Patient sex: M
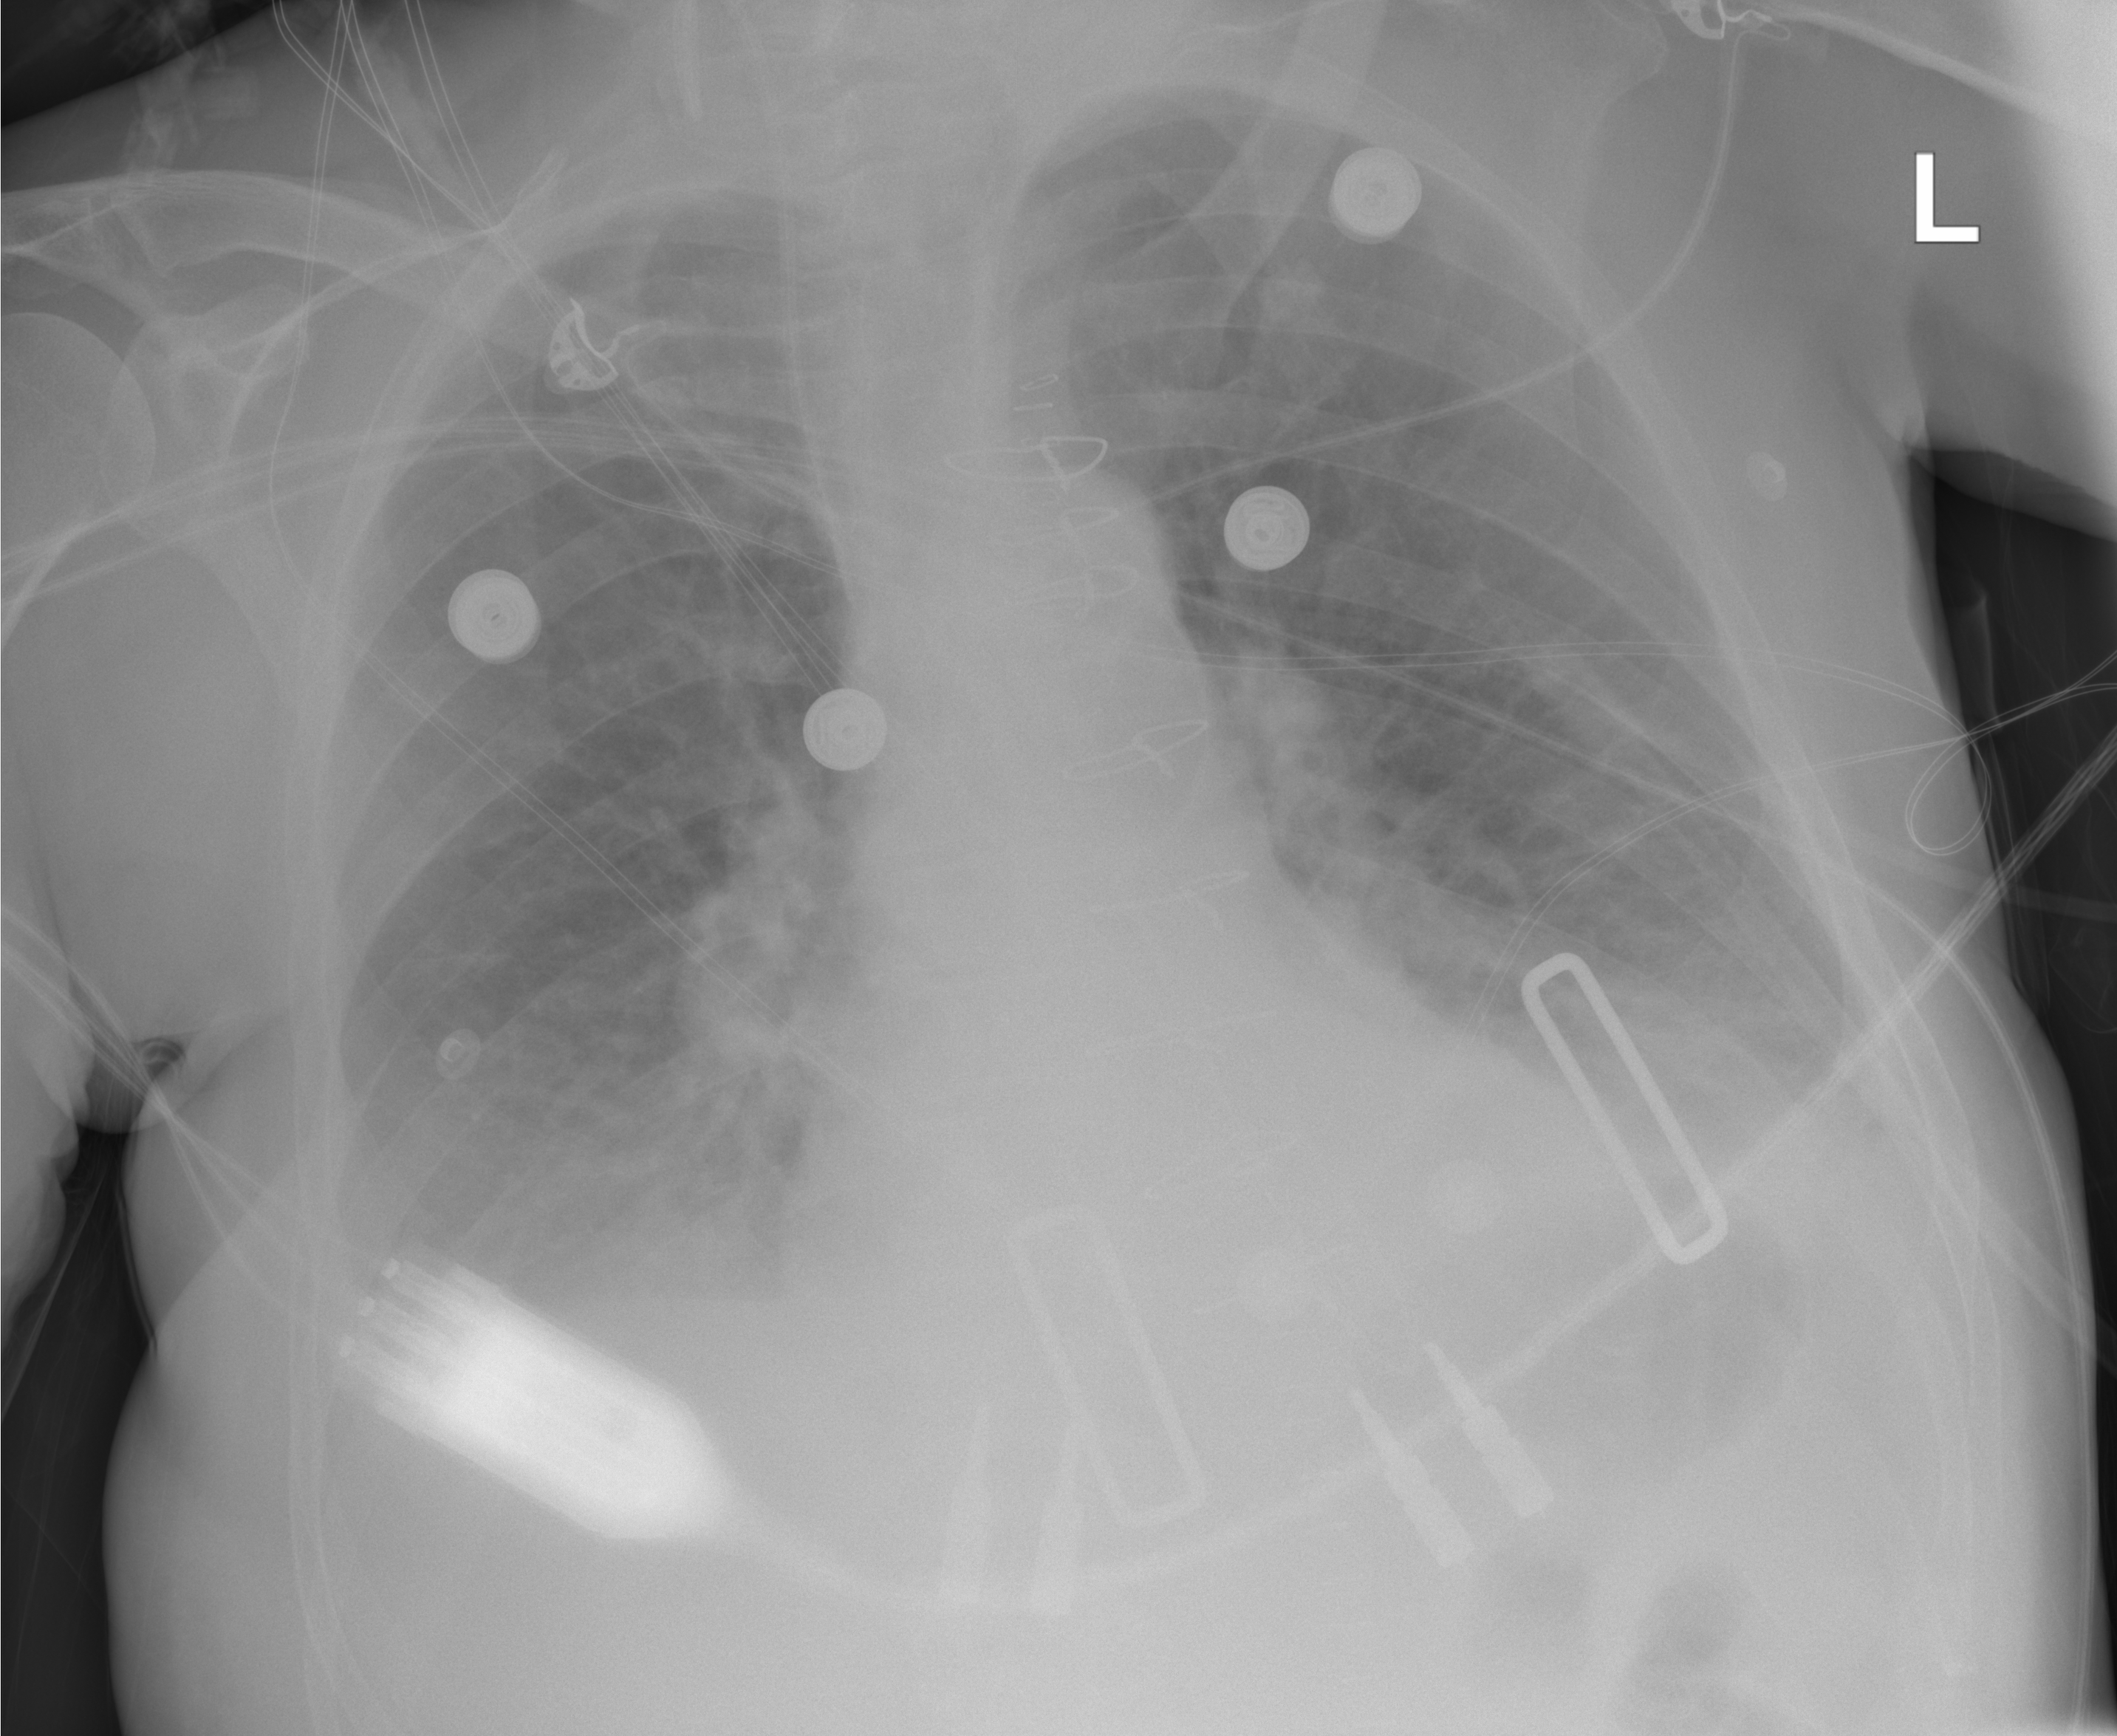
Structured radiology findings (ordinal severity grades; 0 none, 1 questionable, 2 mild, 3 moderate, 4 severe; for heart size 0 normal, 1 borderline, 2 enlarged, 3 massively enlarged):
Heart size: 0
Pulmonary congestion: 2
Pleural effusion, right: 0
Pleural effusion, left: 1
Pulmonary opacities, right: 0
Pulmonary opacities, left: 0
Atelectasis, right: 1
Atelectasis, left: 1